Field crop: tomato
Growth stage: 1
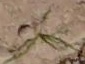
Species: cyperus